Brain MRI, t1w sequence, axial 2D slice.
Patient: age 55, sex M, weight 98 kg, height 1.98 m
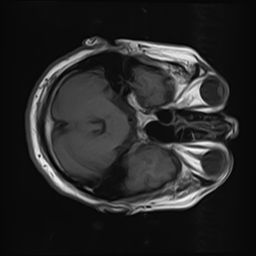